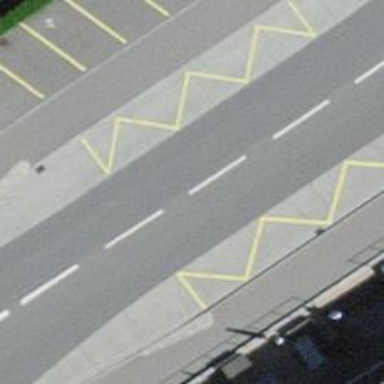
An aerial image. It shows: Bus stop with designated public transport stop position.